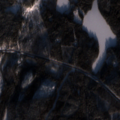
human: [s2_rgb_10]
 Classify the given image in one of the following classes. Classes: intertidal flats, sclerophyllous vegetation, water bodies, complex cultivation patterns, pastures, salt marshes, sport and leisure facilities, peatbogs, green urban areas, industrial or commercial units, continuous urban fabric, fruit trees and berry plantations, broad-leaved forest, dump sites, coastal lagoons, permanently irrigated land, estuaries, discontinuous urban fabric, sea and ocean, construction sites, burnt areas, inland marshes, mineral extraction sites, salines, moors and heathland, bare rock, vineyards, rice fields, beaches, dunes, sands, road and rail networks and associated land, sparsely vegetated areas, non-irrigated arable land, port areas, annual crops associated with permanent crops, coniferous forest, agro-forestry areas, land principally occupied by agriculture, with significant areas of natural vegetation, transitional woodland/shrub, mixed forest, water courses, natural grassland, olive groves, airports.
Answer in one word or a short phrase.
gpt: coniferous forest, mixed forest